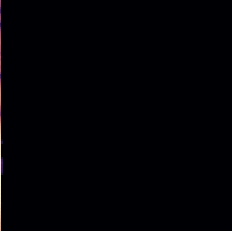
Sound class: Fire crackling